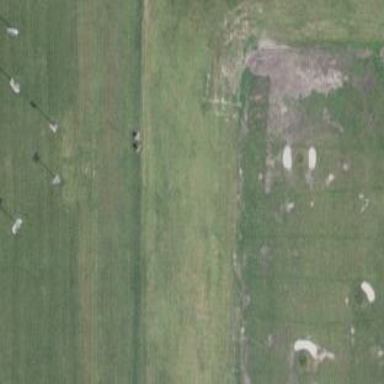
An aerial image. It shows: Golf driving range on grassy leisure land.